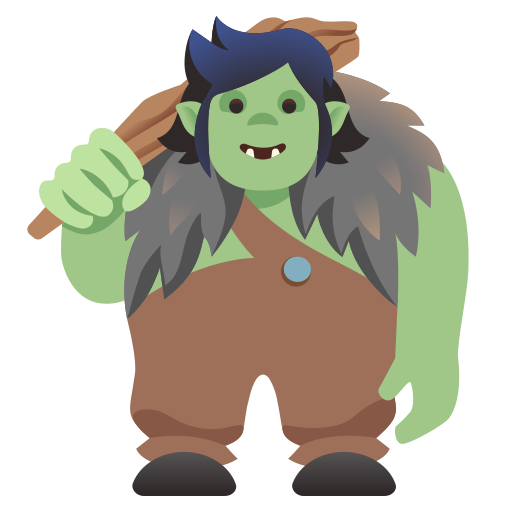
Emoji: 🧌